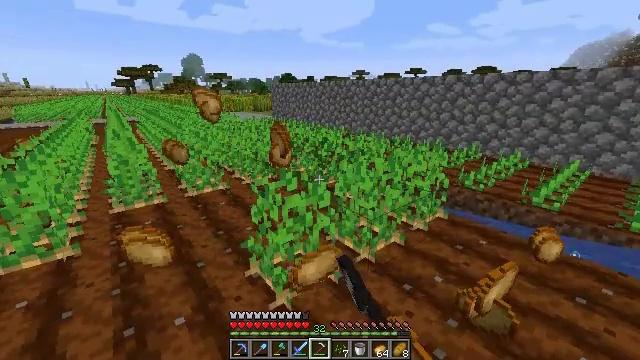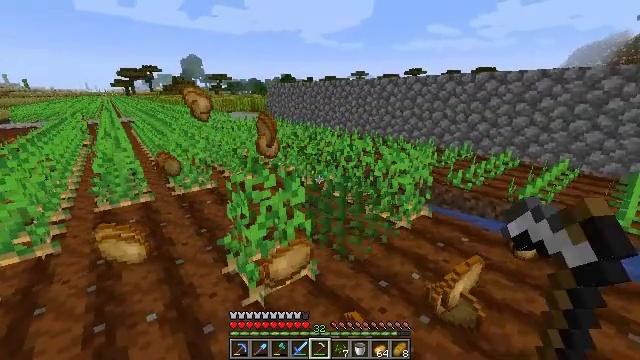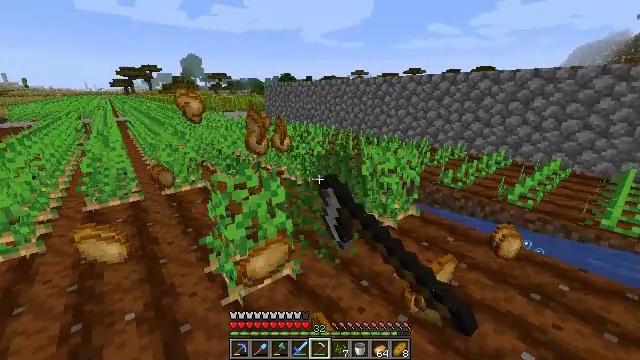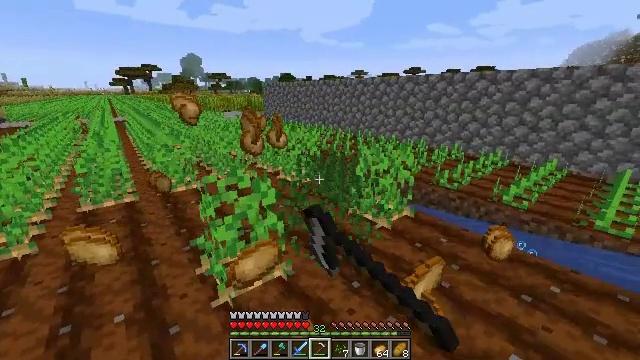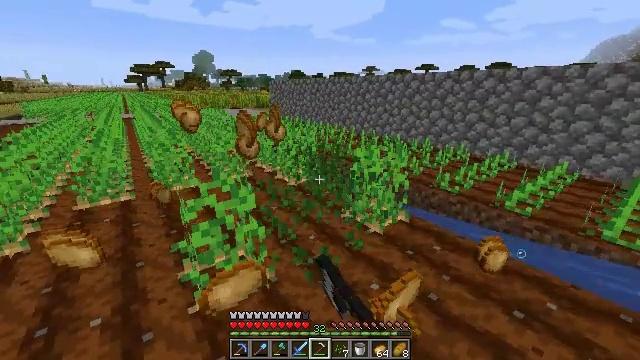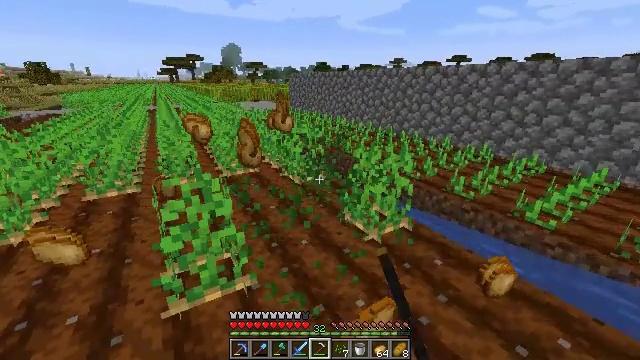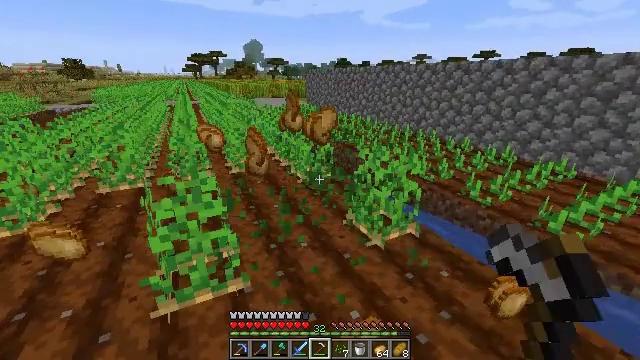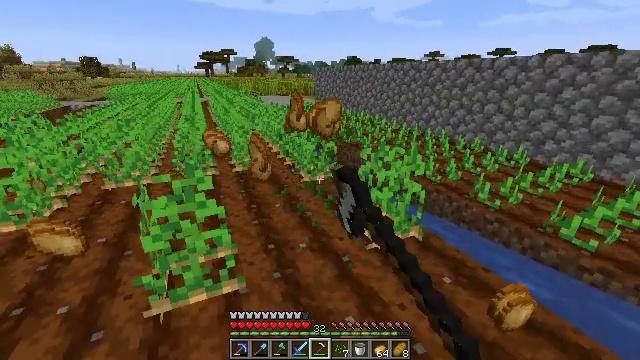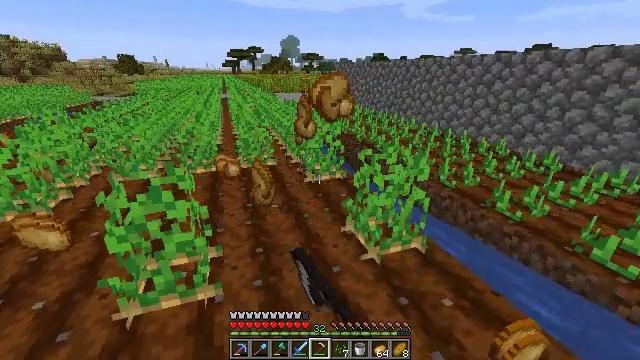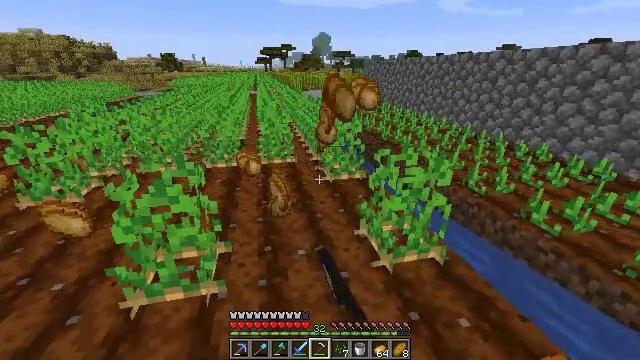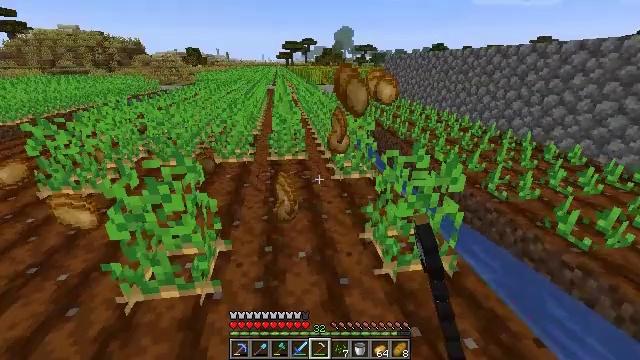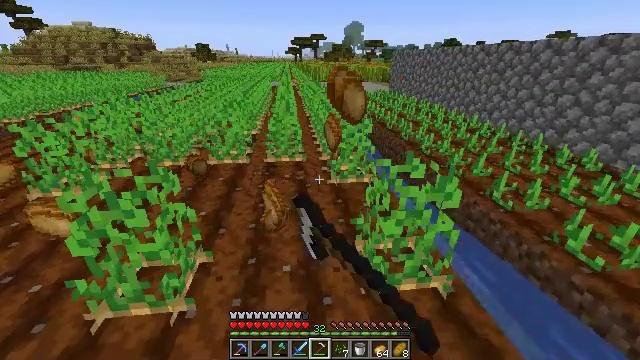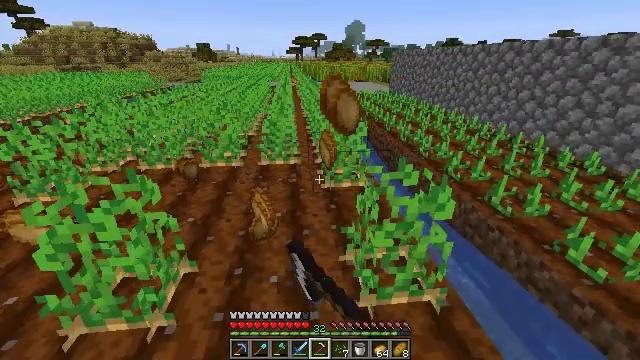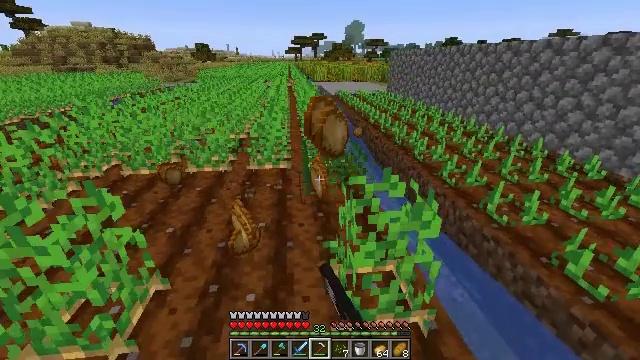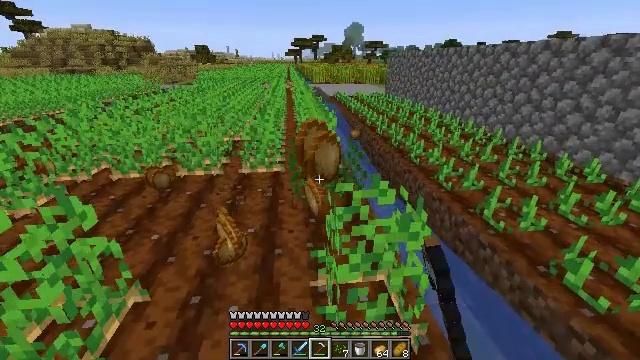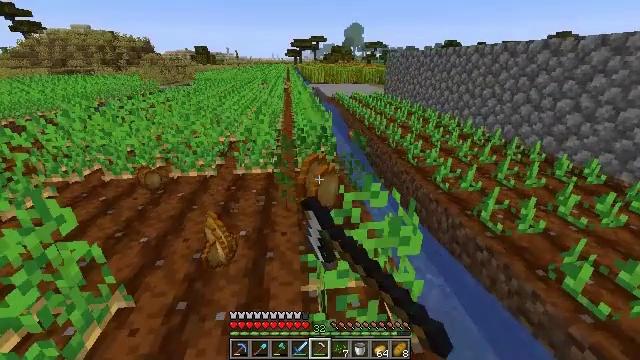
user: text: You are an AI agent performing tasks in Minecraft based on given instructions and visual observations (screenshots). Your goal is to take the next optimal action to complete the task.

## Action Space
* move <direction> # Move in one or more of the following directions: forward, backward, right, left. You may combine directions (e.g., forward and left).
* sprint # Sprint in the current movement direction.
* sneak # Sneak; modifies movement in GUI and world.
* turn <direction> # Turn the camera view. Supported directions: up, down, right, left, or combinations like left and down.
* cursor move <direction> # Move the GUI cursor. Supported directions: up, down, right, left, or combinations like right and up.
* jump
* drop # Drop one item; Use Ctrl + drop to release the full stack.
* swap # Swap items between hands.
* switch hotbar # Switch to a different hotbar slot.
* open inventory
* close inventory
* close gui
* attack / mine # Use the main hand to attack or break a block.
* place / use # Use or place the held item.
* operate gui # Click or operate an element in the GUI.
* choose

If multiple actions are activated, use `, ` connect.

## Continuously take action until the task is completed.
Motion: motion action
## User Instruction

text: Collect potatoes from the garden.
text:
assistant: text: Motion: move right, attack / mine
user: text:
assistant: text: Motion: move right, attack / mine
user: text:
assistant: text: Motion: move forward and move right, attack / mine
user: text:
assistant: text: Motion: move forward and move right, turn left, attack / mine
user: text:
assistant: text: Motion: move forward and move right, turn left and down, attack / mine
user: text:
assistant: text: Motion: move forward and move right, turn left, attack / mine
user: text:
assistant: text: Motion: move forward and move right, turn left, attack / mine
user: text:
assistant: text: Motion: move forward and move right, turn left, attack / mine
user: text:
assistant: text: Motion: move forward and move right, turn left, attack / mine
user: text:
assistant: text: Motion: move forward and move right, turn left, attack / mine
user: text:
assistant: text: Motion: move forward and move right, turn left, attack / mine
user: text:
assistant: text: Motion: move forward and move right, attack / mine
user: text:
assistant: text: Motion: move forward and move right, attack / mine
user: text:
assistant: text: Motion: attack / mine
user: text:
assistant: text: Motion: attack / mine
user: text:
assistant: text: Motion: no_op
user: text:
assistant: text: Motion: move back, turn down
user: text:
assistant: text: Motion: move back, turn right and down
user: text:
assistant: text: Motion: move back, turn right and down
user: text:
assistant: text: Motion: move back, attack / mine
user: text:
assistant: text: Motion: move back, attack / mine
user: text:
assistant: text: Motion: turn left and up, attack / mine
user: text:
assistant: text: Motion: turn left and up, attack / mine
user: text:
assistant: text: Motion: move forward, turn left and up, attack / mine
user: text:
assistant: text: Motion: move forward and move left, turn left and up, attack / mine
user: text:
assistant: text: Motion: move forward and move left, turn left, attack / mine
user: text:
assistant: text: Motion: move forward and move left, turn left, attack / mine
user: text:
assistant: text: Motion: move forward and move left, attack / mine
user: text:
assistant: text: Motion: move forward and move right, turn right, attack / mine
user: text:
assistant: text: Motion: move forward and move right, turn right and up, attack / mine